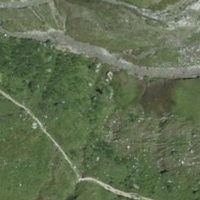
EUNIS habitat code: 26
Species observed at this site:
Arnica montana
Erebia melampus
Oxyria digyna